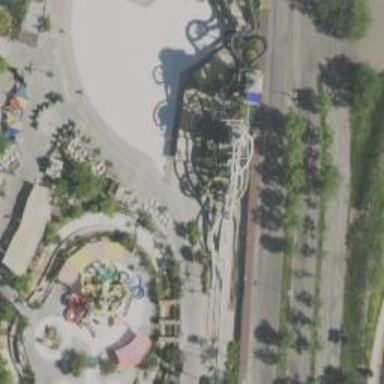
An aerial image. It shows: Water slide attraction.